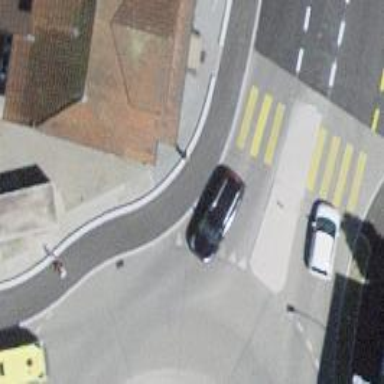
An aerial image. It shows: Sidewalk along the footway.